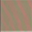
Piece: xx